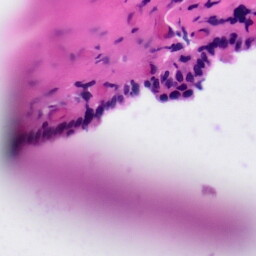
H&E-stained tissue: Tonsil